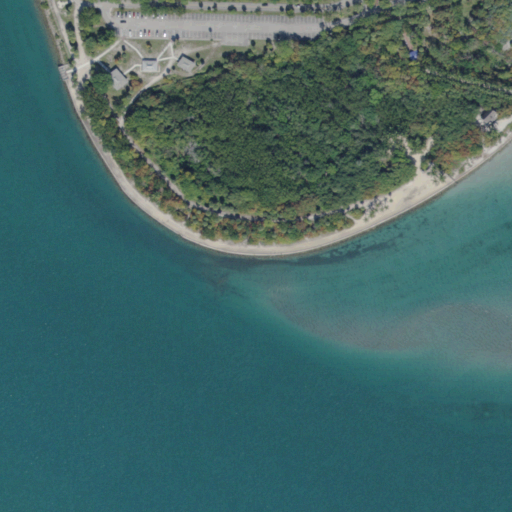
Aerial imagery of cape in Florida named Cape Florida containing open water, woody wetlands, low intensity development, open development, medium intensity development, and barren land